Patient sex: M
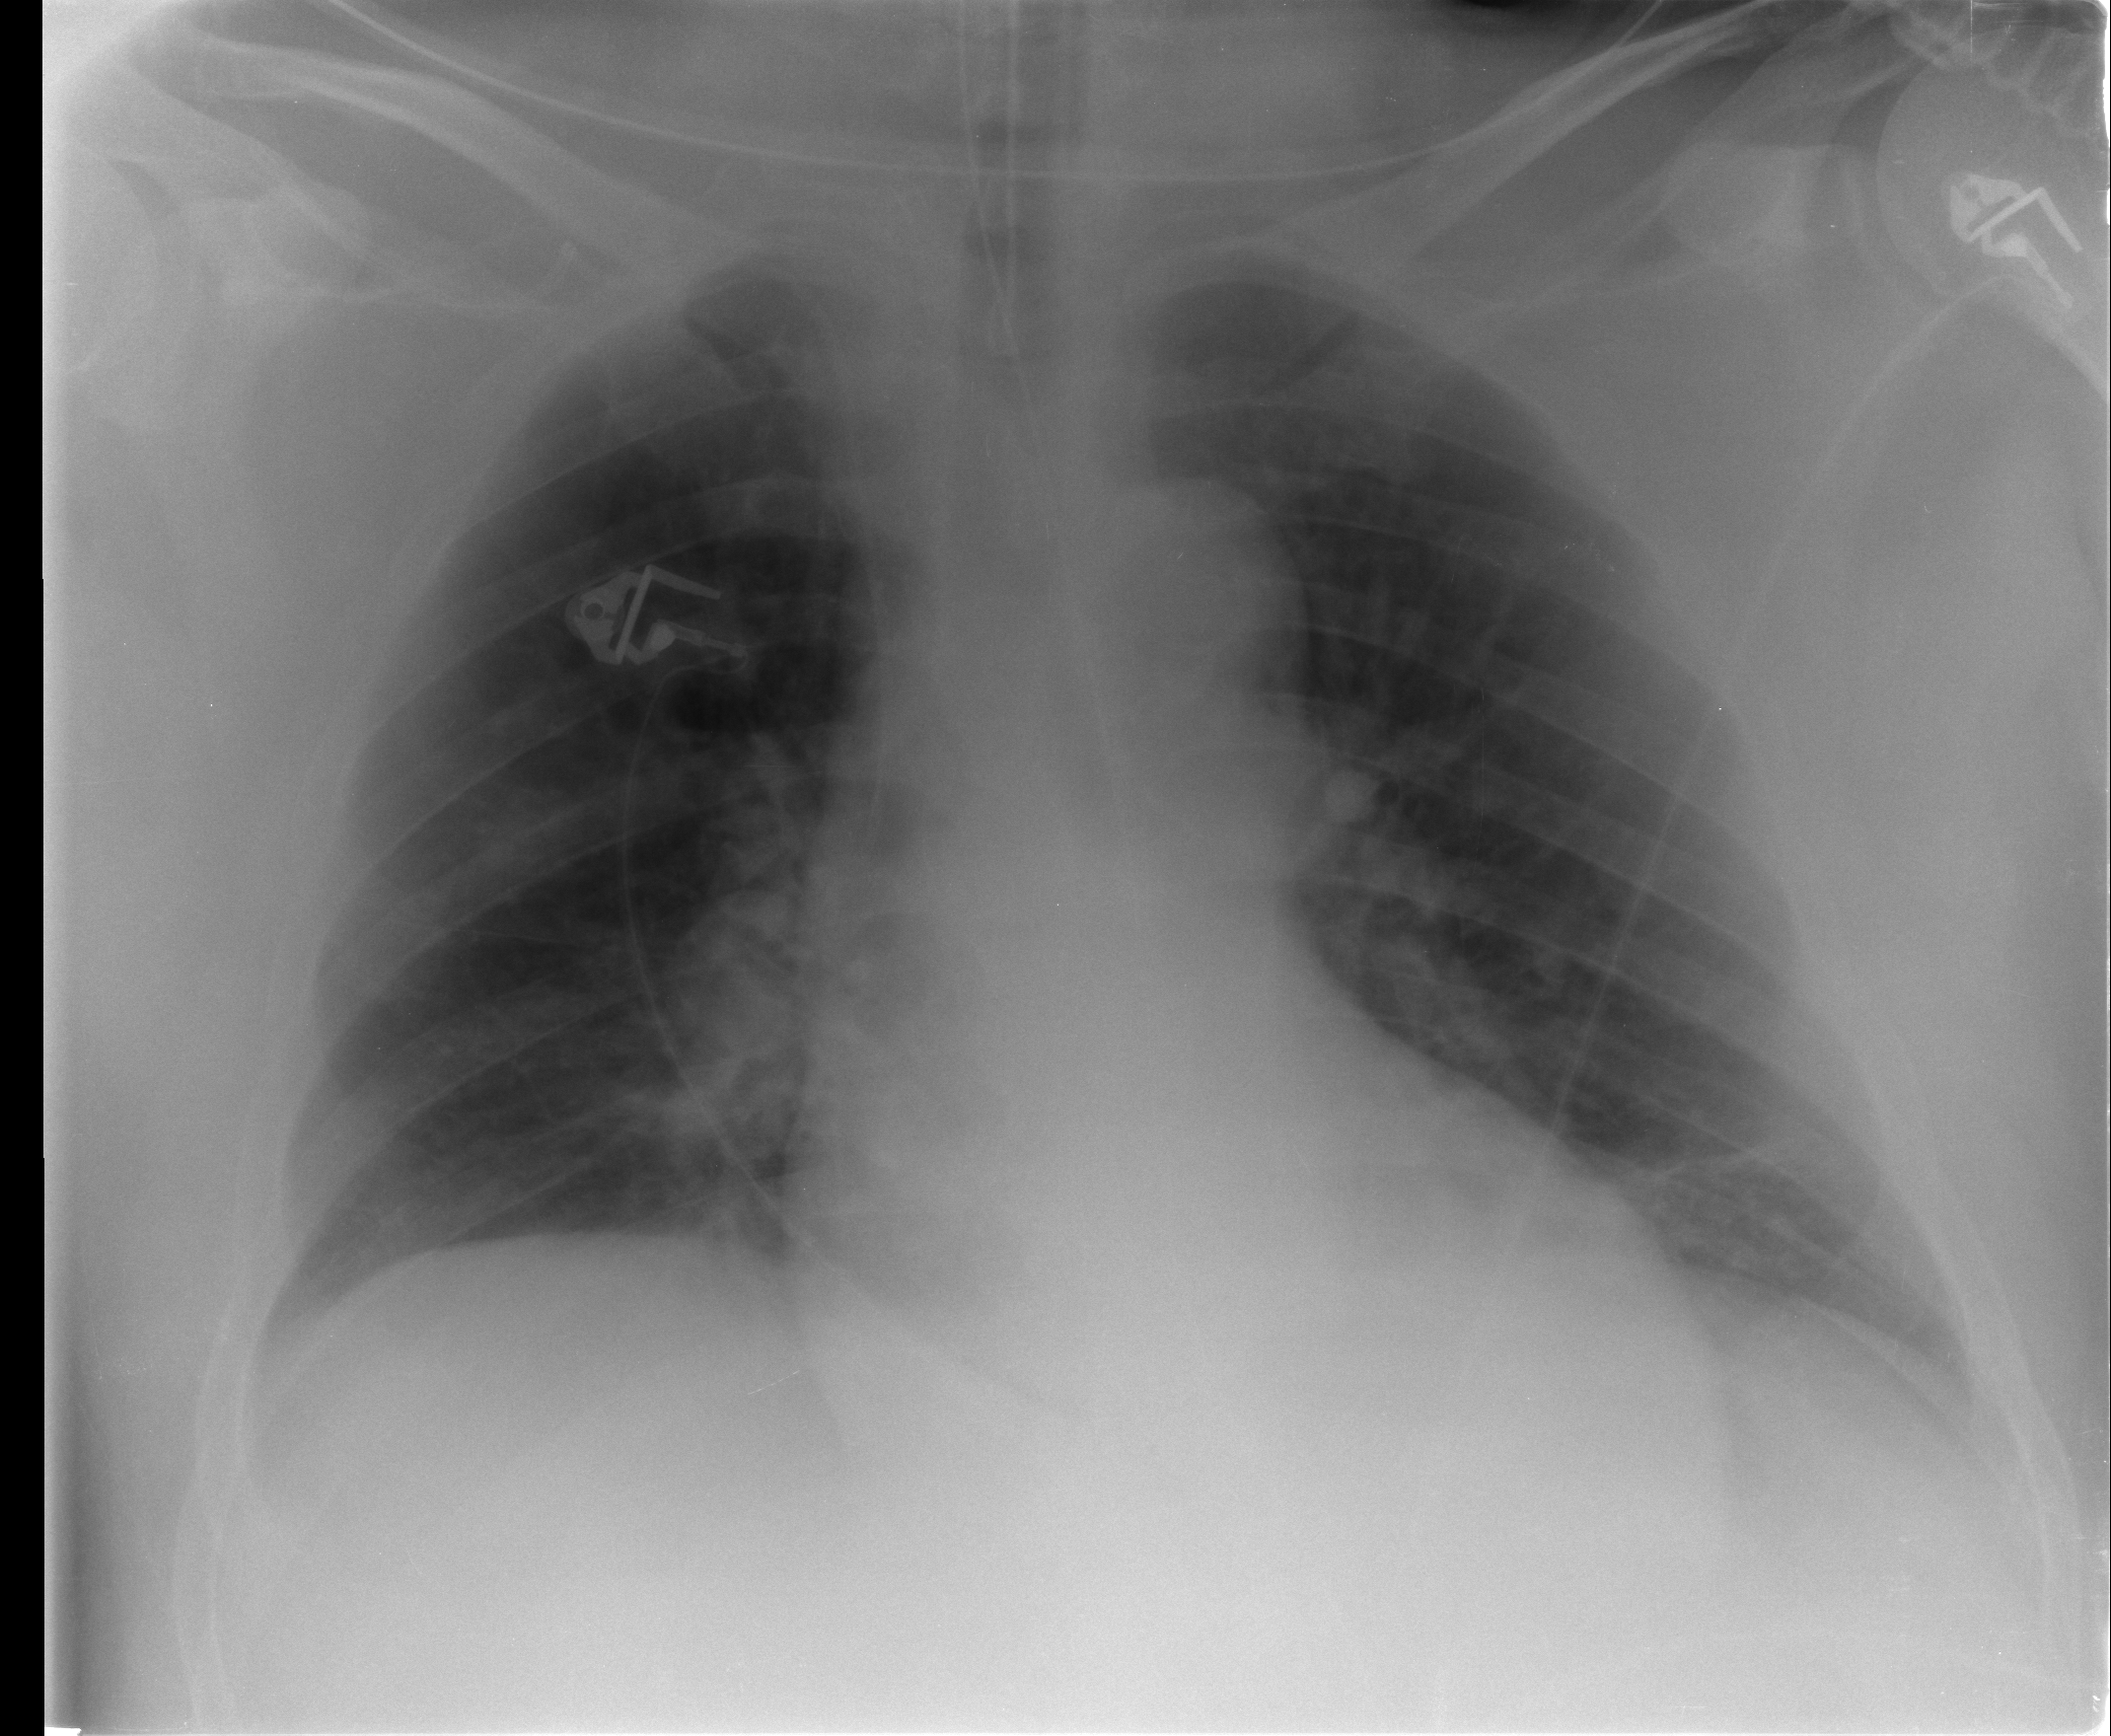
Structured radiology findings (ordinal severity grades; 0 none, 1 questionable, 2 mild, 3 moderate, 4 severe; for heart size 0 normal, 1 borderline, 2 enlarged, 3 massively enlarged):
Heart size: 0
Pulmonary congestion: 1
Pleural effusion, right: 0
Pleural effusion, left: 1
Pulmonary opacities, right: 0
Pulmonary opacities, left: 0
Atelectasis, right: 1
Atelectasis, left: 1